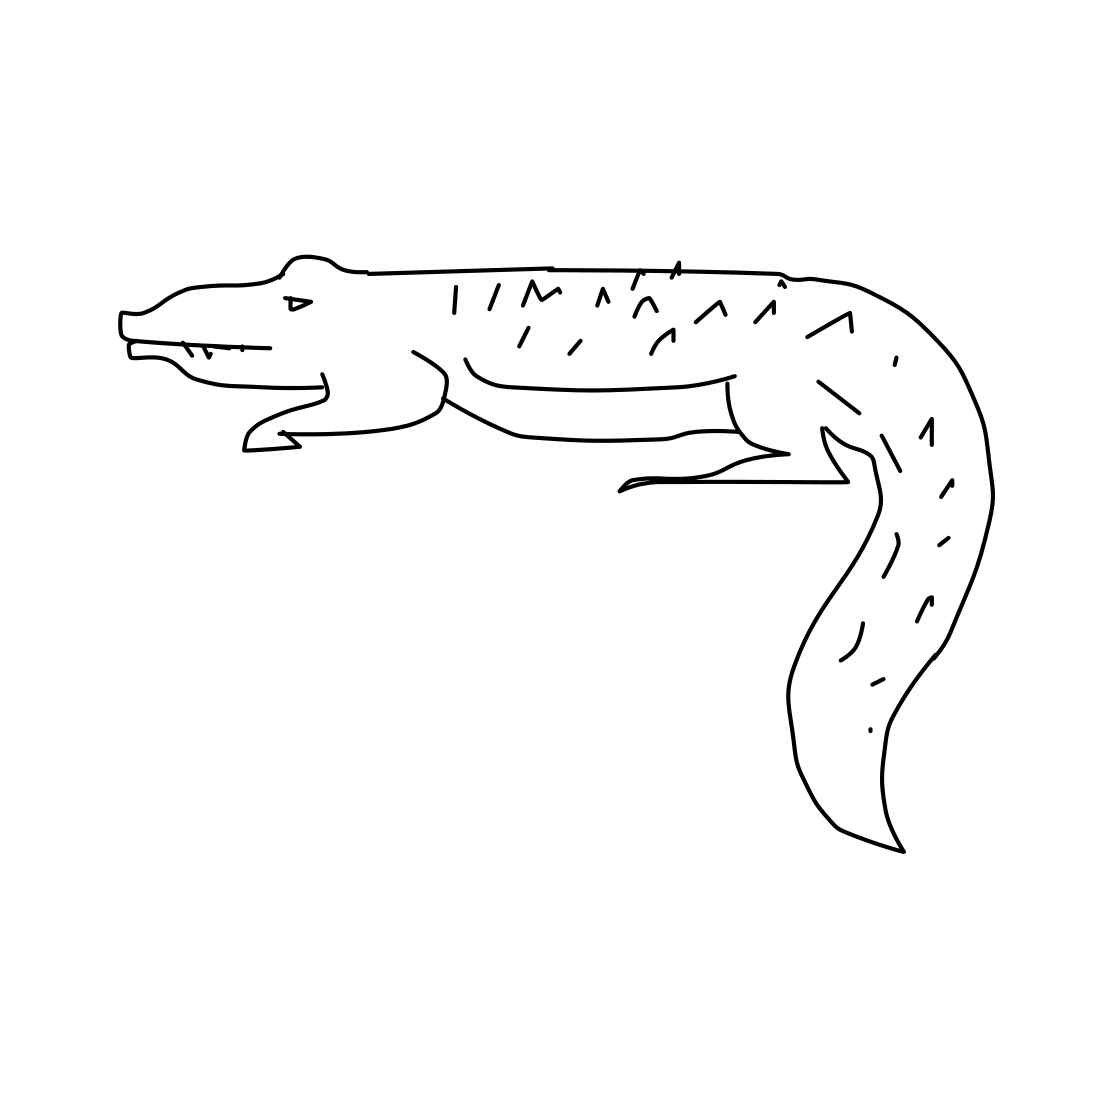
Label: crocodile